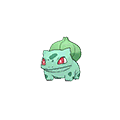
Pok\u00e9mon: bulbasaur